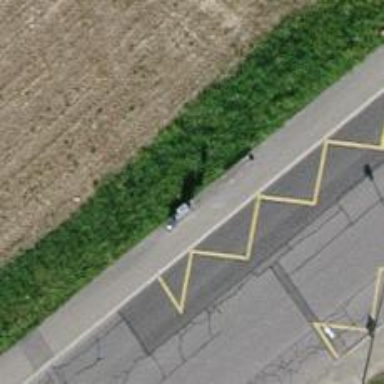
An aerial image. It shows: Bus stop with platform for public transport.